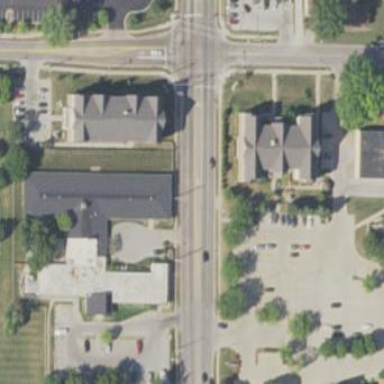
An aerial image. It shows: Building that serves as nursing home.